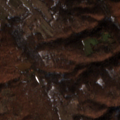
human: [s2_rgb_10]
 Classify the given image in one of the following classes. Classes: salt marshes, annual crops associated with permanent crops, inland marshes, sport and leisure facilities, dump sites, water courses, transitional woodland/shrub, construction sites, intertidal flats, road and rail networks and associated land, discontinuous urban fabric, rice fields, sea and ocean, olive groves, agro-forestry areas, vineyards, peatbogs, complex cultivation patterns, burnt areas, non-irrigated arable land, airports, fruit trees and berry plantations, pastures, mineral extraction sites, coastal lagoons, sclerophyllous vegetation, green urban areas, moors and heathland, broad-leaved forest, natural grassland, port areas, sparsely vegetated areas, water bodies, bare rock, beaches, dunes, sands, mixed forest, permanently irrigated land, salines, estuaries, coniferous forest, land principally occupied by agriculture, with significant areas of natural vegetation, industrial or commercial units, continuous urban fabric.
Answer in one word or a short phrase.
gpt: land principally occupied by agriculture, with significant areas of natural vegetation, broad-leaved forest, transitional woodland/shrub